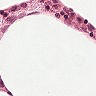
Metastatic tissue present: no